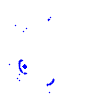
Particle: proton